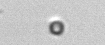
Label: nanoplankton_mix